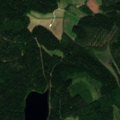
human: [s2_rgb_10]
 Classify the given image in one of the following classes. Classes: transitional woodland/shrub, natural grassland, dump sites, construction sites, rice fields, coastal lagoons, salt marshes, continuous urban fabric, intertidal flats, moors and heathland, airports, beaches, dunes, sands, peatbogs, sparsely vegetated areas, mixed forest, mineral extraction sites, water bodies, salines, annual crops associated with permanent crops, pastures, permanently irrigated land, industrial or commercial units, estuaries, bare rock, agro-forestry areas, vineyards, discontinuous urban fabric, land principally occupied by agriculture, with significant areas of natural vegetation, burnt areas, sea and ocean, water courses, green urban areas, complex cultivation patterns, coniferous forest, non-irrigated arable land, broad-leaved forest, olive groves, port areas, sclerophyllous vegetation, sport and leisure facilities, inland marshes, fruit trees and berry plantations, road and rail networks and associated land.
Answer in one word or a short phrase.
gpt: coniferous forest, mixed forest